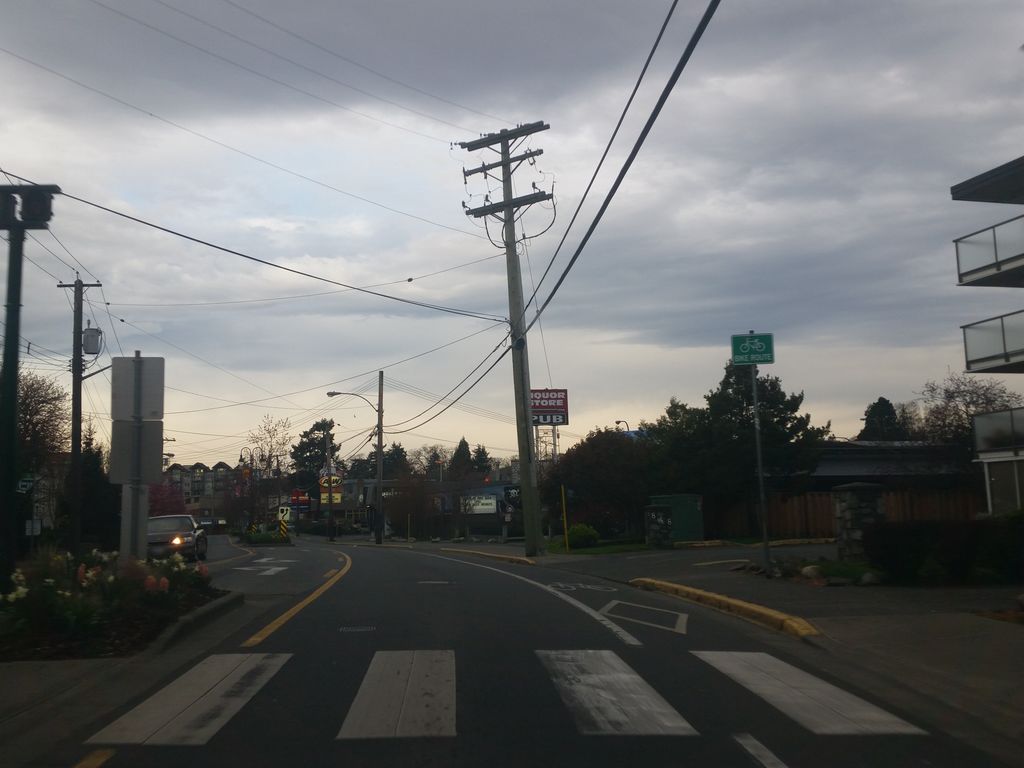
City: victoria